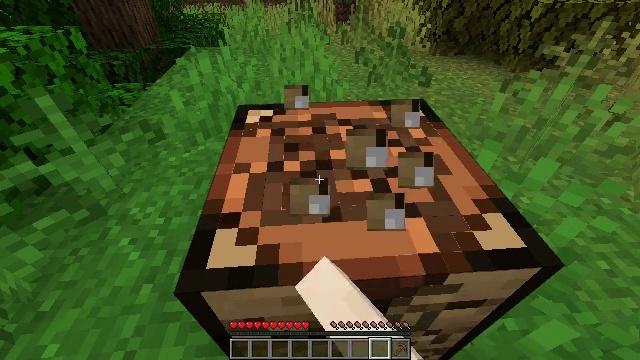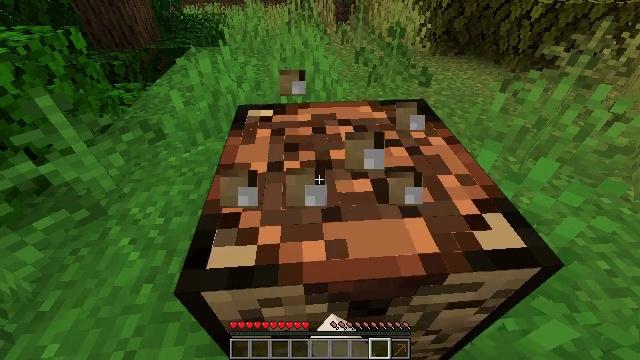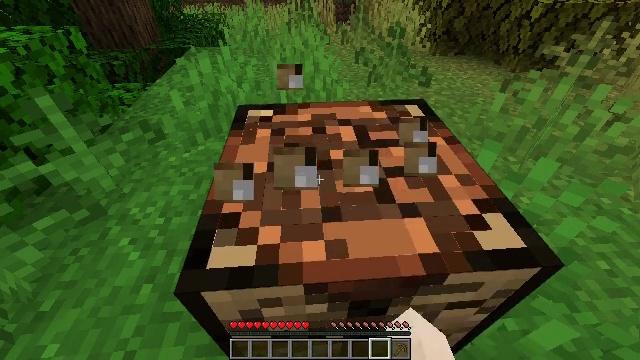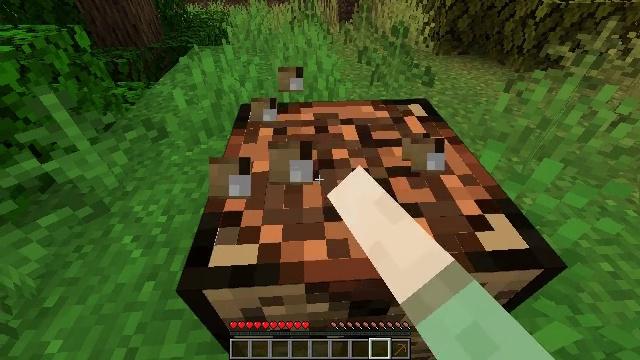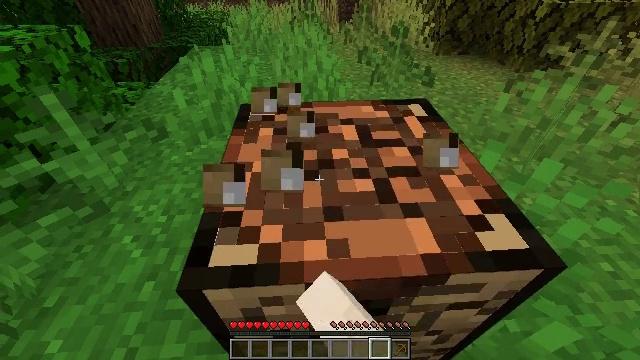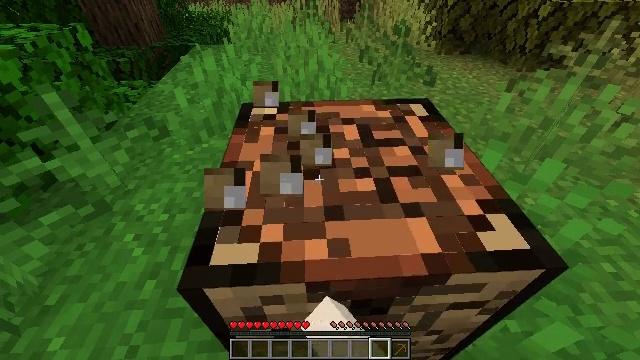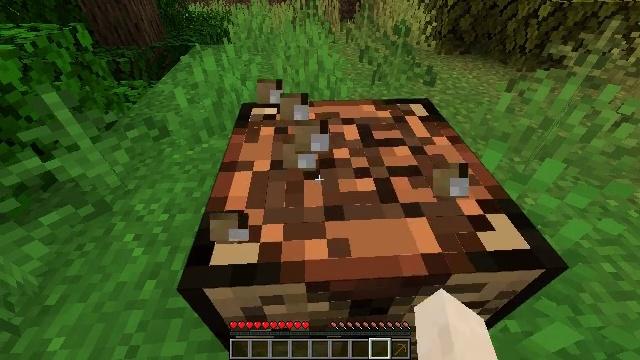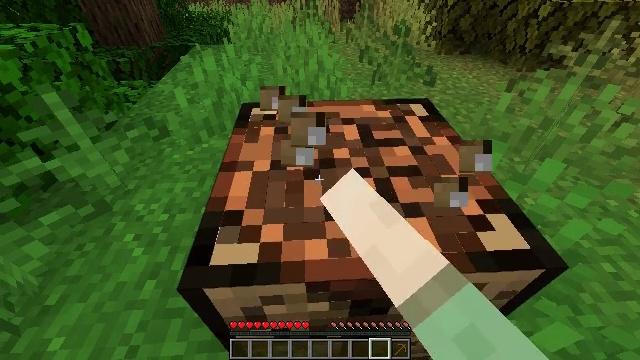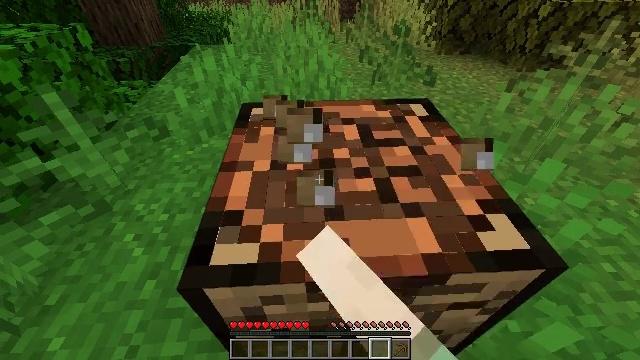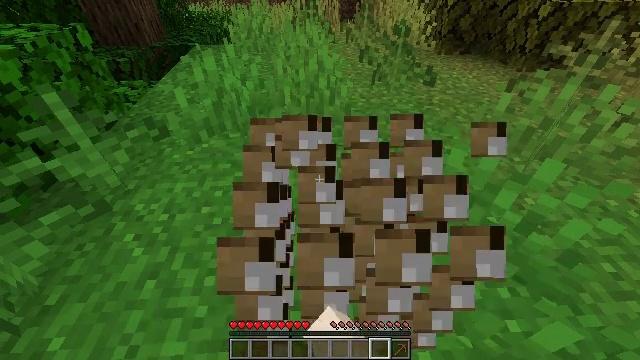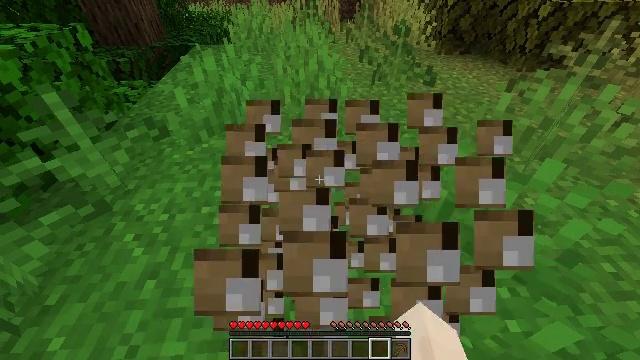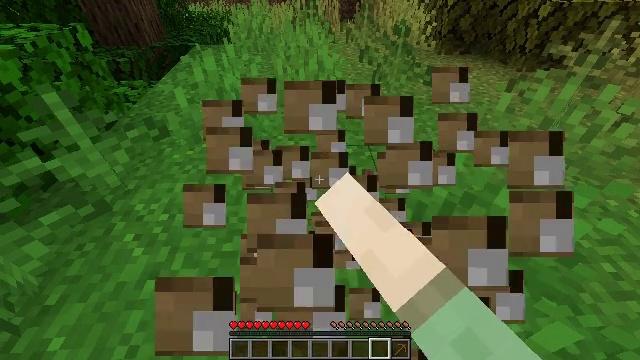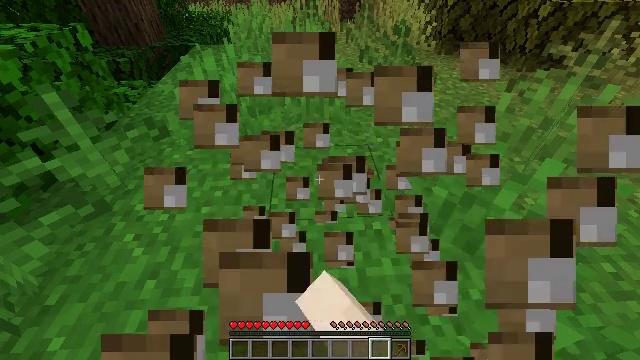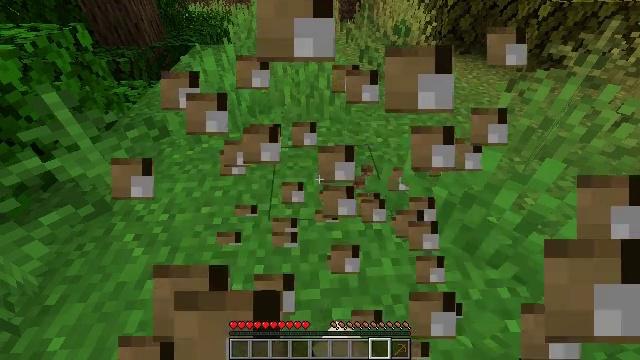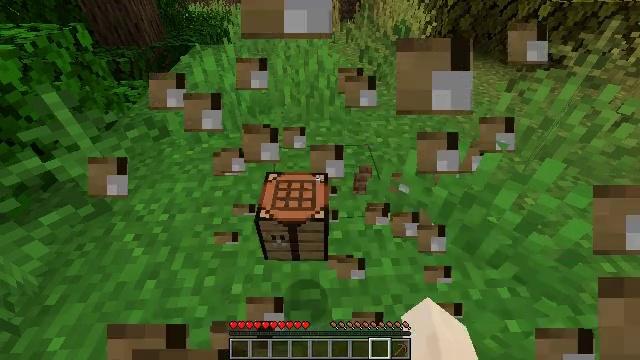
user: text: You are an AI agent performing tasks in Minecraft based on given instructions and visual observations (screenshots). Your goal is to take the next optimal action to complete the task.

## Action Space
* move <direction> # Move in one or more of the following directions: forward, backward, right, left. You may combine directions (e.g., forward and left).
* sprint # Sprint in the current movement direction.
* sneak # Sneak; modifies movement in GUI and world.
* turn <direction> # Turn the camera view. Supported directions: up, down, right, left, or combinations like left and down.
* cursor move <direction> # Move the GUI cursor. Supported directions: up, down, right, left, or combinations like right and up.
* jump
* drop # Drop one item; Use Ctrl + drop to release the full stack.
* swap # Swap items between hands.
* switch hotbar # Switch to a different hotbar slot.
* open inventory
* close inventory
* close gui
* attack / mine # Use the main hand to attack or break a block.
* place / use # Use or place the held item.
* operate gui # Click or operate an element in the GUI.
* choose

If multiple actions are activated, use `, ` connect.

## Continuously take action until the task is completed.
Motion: motion action
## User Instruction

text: Get the crafting table into the inventory.
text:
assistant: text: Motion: attack / mine
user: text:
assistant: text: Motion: attack / mine
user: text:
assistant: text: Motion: attack / mine
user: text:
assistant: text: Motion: attack / mine
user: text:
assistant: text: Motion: attack / mine
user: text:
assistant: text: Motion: attack / mine
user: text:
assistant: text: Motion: attack / mine
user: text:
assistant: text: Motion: attack / mine
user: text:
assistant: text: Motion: attack / mine
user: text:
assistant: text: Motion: attack / mine
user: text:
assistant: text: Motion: attack / mine
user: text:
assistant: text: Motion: attack / mine
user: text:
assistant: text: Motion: attack / mine
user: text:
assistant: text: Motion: attack / mine
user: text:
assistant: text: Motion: attack / mine